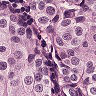
Metastatic tissue present: yes